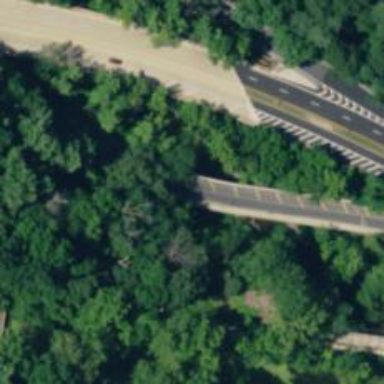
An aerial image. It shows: Bridge over motorway.